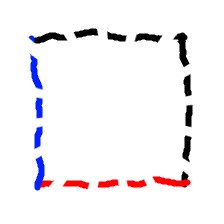
Shape: square